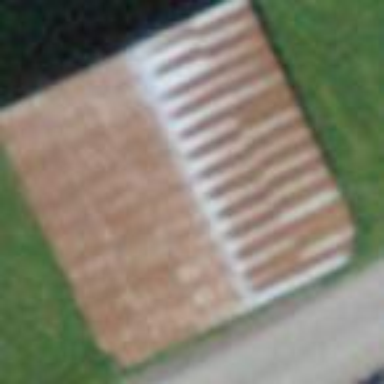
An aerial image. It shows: Barn.